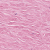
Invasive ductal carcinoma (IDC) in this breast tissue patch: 0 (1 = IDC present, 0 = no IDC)